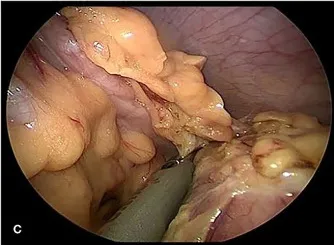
(B,C), Ultrasonic knife separates the omentum and the tumor.
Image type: endoscopy (arthroscopy)